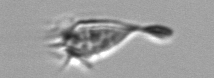
Label: Paratontonia_gracillima